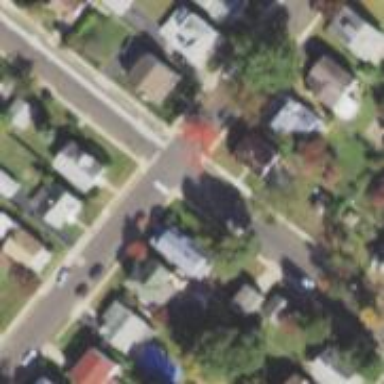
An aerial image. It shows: Road with stop sign.